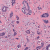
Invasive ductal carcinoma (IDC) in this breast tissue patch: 1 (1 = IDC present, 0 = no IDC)